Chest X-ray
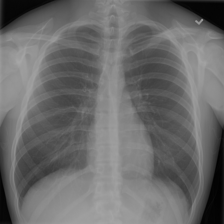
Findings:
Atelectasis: negative
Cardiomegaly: negative
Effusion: negative
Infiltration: negative
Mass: negative
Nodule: negative
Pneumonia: negative
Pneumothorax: negative
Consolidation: negative
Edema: negative
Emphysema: negative
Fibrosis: negative
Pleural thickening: negative
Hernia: negative